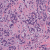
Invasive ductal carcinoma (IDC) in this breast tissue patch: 1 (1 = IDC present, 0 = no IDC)